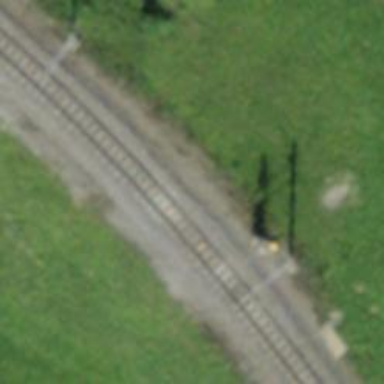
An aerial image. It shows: Railway signal.